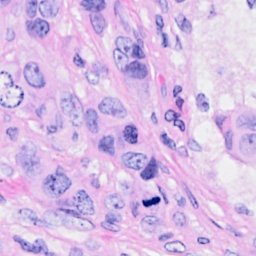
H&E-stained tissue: Breast